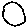
Label: circle